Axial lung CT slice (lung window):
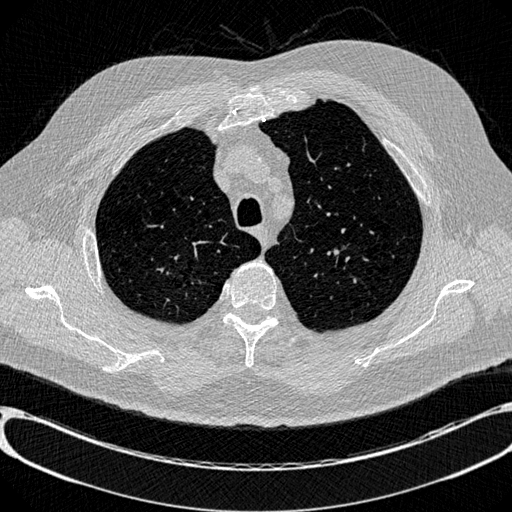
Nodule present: no